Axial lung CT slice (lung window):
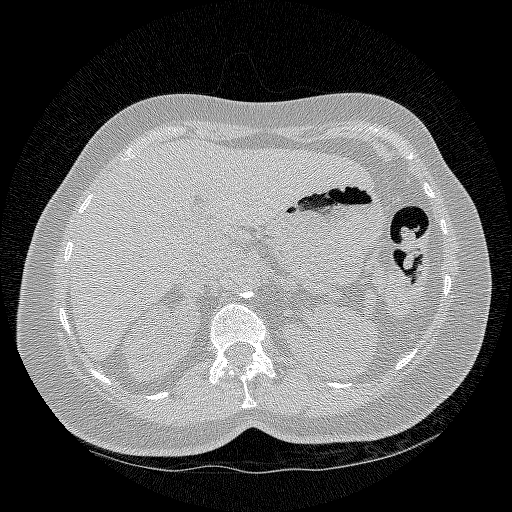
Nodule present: no